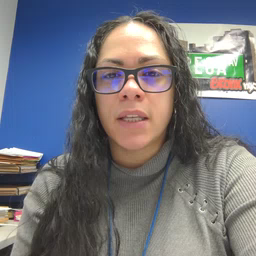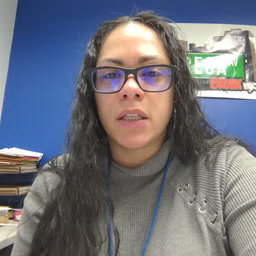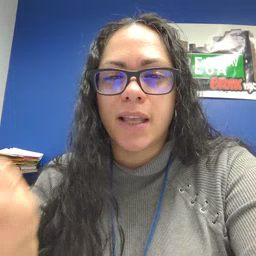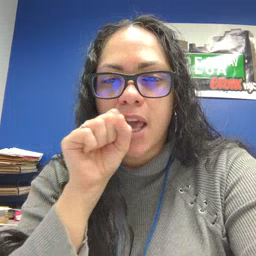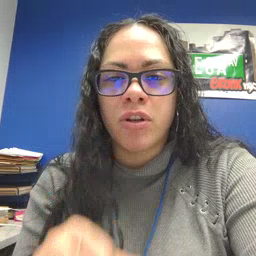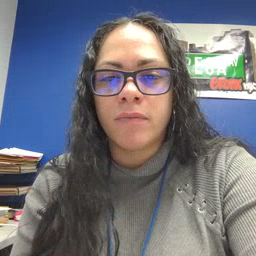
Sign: carrot